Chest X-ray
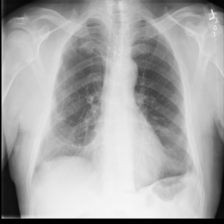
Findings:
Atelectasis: negative
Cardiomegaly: negative
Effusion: negative
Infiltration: positive
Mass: negative
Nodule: negative
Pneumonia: negative
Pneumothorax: negative
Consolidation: negative
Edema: negative
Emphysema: negative
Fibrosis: negative
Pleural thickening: negative
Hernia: negative